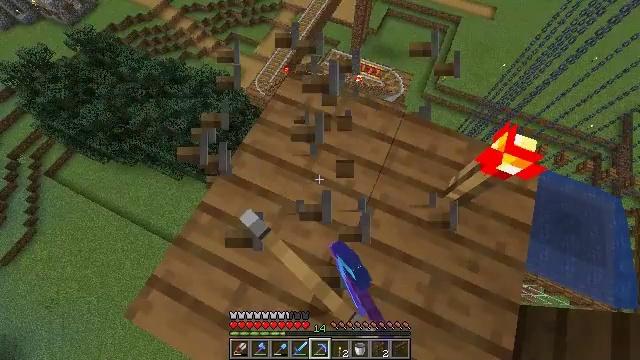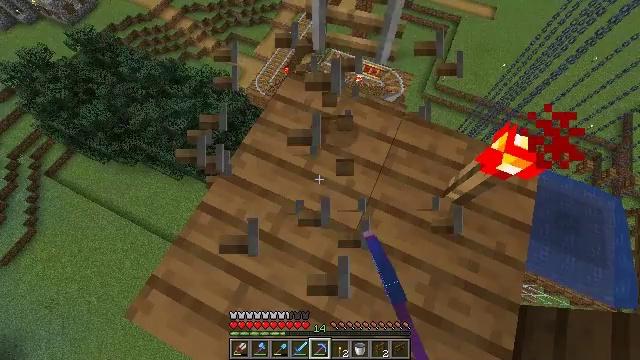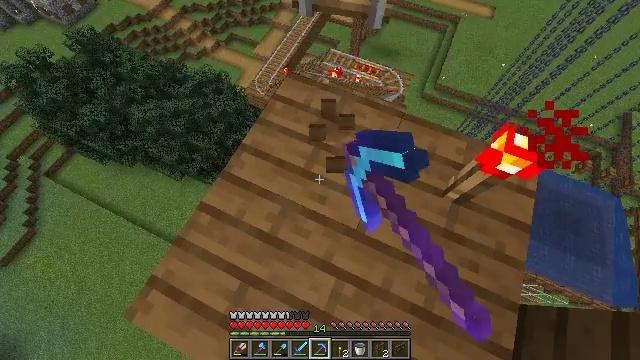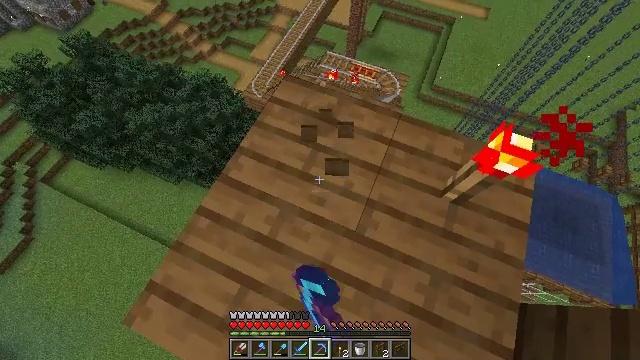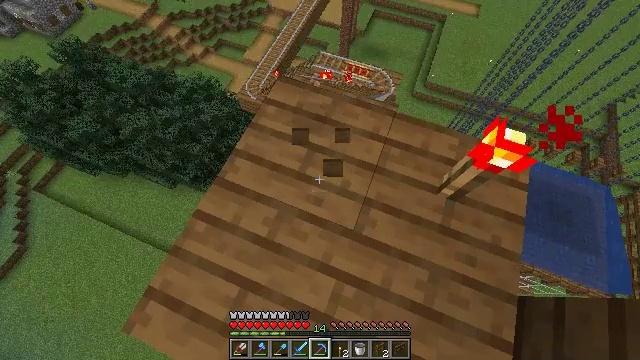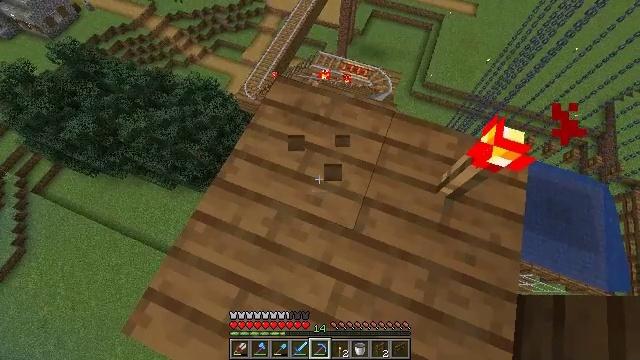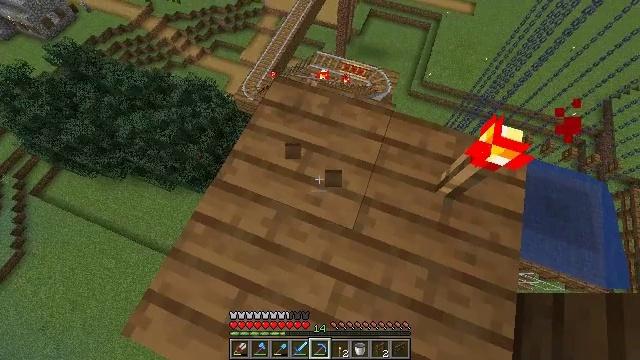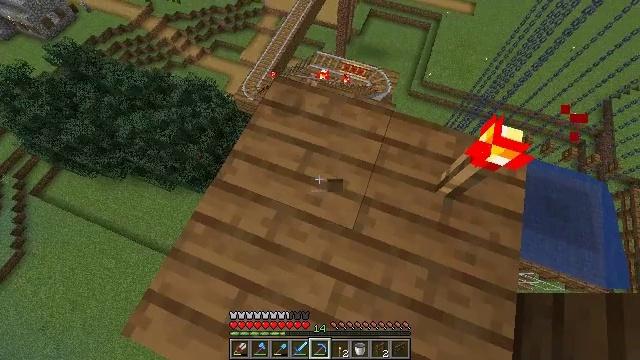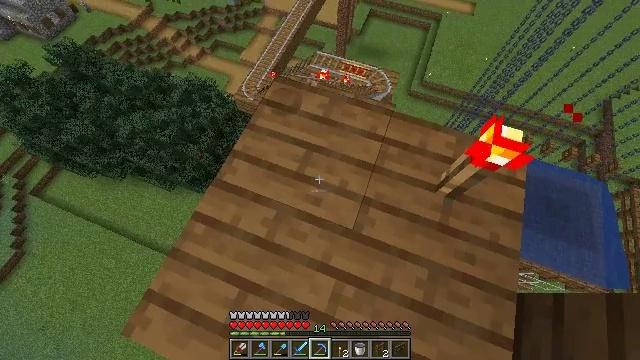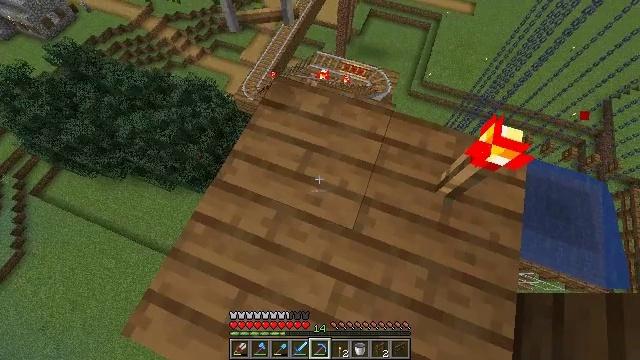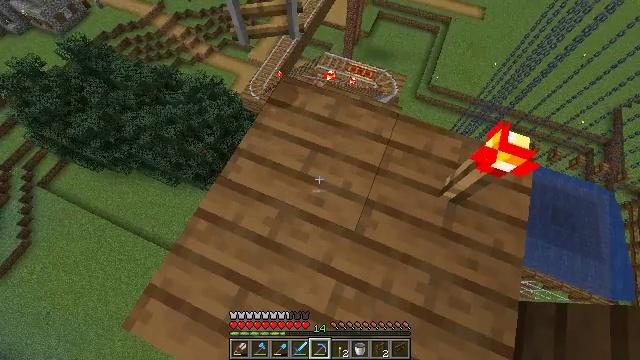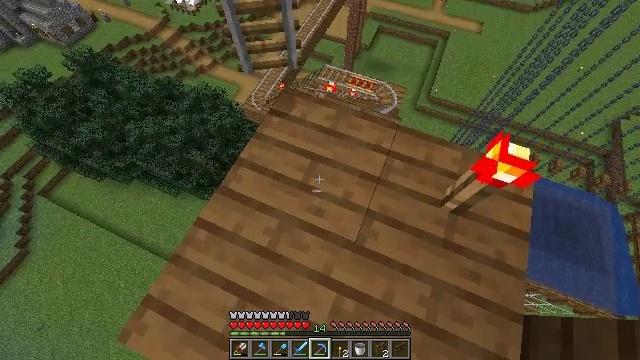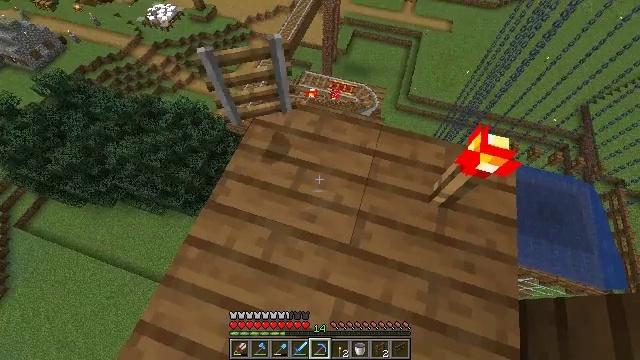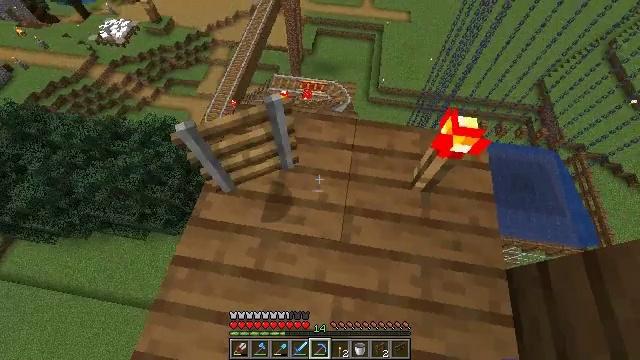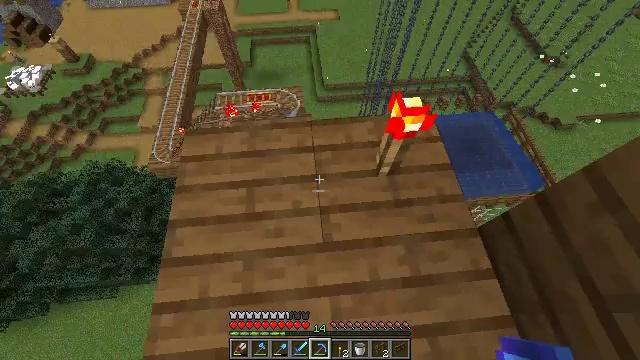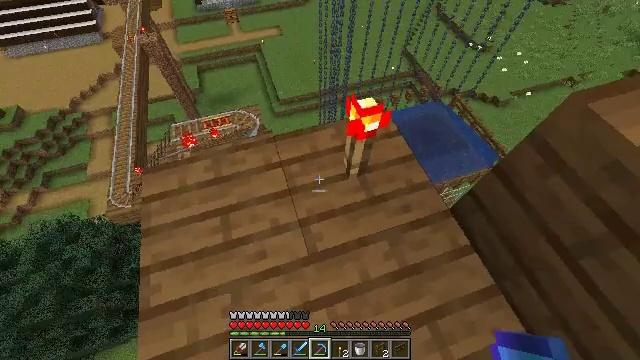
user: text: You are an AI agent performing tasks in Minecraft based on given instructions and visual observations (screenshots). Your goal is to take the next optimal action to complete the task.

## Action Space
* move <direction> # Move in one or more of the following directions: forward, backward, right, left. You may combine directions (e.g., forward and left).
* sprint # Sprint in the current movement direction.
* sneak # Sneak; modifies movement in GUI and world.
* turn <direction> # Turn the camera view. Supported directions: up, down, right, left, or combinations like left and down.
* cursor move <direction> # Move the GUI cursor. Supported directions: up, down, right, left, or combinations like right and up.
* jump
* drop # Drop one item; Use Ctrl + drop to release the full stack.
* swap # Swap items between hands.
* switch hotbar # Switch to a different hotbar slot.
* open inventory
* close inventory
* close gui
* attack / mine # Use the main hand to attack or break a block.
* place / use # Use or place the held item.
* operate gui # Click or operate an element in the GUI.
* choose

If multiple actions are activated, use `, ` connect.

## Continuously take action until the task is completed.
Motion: motion action
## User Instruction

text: Knock off the redstone torch from the wall.
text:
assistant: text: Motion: attack / mine
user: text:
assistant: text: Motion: attack / mine
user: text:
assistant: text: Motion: no_op
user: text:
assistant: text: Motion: turn right
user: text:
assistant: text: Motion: no_op
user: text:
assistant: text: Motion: no_op
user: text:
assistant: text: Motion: no_op
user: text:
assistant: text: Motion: no_op
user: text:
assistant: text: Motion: no_op
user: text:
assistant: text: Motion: turn left
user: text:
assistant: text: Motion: turn up
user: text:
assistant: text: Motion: turn right and up
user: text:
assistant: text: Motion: turn right
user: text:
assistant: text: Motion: turn right
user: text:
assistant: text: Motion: turn right and up
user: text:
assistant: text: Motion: turn right and up
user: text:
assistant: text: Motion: no_op
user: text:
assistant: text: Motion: no_op
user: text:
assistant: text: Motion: no_op
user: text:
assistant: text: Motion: turn right
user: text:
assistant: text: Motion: turn right and up
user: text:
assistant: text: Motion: turn right and up
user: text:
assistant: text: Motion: no_op
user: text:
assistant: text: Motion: no_op
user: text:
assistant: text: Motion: no_op
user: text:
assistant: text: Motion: no_op
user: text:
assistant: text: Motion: attack / mine
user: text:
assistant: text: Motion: attack / mine
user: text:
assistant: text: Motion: attack / mine
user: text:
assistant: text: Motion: turn right, attack / mine